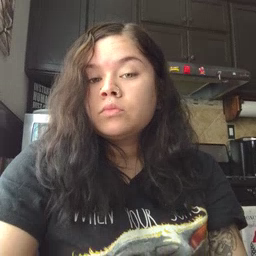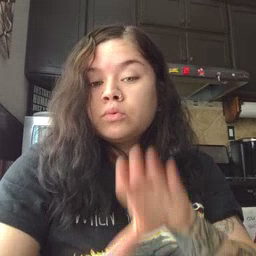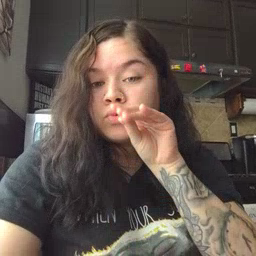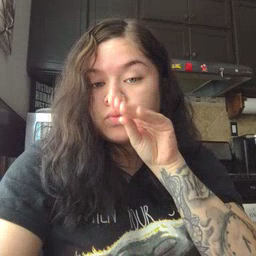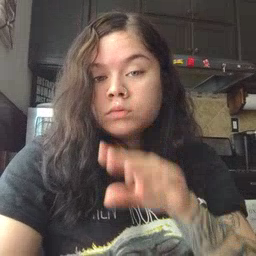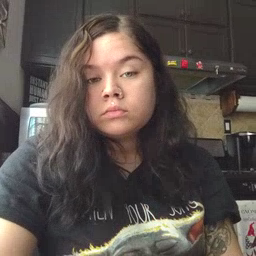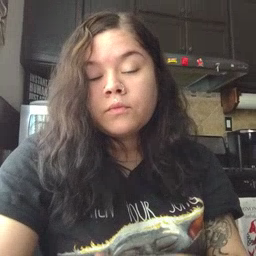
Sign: goose